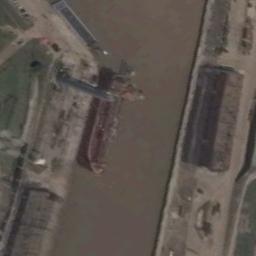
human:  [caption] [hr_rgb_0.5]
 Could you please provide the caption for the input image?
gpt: The ship is docked at the dock and some buildings are on the other side of the river .

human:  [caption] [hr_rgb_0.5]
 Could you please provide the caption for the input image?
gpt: There is a ship in the black water on the shore .

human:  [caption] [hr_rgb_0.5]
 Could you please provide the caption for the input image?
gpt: A brown ship docked by the dock .

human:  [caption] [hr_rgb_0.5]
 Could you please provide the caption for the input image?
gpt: Several buildings are beside the ship .

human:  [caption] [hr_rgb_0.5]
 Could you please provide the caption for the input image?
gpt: The ship is at the harbor beside a brown river .